Interaction volume radius: 5 \u00c5
Interaction volume height: 20 \u00c5
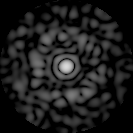
Disorder parameter: 0.8212